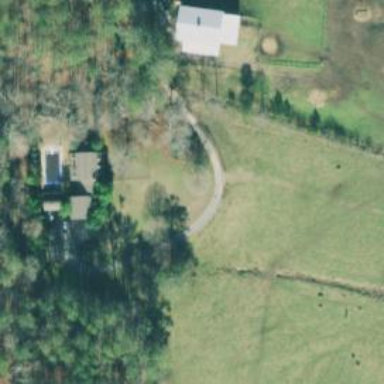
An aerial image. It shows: Driveway leading to service road.